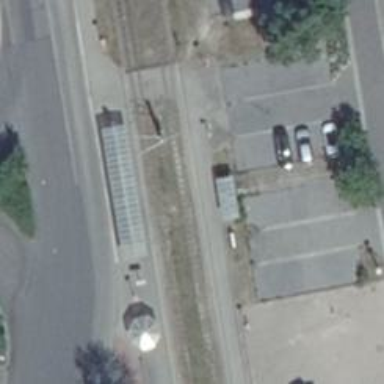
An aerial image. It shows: Tram stop.